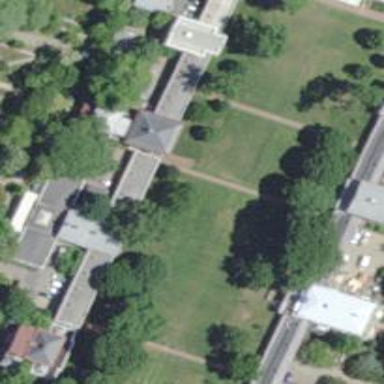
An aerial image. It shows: Park located in historic district.